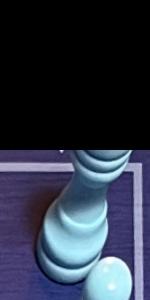
Label: Rook_White